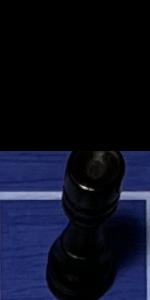
Label: Rook_Black